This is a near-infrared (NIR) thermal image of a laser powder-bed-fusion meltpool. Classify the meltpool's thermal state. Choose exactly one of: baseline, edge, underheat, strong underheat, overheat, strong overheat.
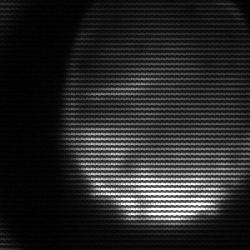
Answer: edge